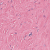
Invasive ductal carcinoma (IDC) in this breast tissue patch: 0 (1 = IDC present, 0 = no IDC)